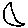
Label: moon